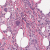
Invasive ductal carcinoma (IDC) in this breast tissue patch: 0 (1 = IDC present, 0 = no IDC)